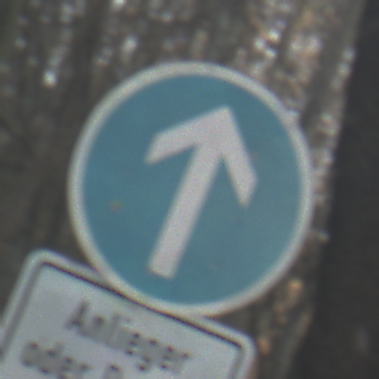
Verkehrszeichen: VorgeschriebeneFahrtrichtungGeradeaus
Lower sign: PersonengruppenFrei2
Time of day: SunriseSunset
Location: Outdoor (Nature)
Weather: Clear
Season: Winter
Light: Natural